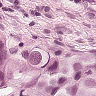
Metastatic tissue present: yes